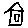
Label: house